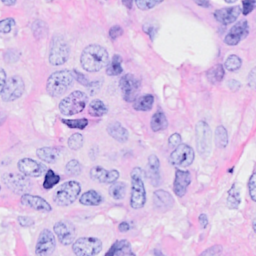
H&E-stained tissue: Breast